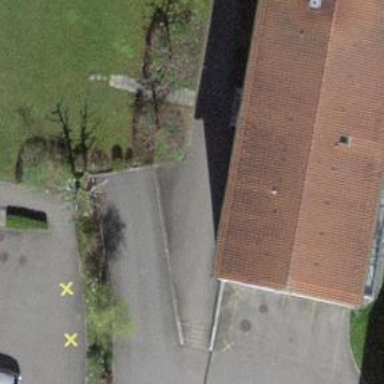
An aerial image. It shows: Set of steps on the road.